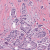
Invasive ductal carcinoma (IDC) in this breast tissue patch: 1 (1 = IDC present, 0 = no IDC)